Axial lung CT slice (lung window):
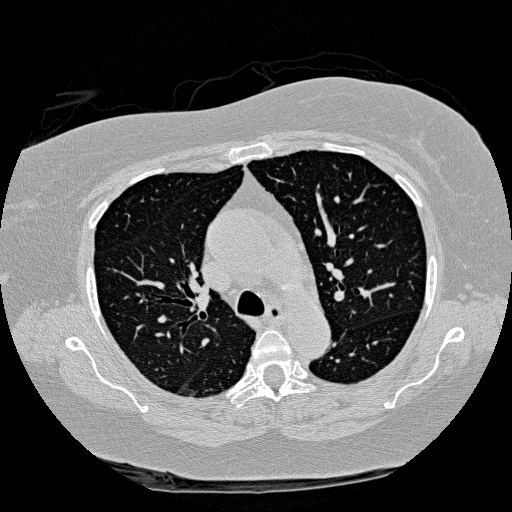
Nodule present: no